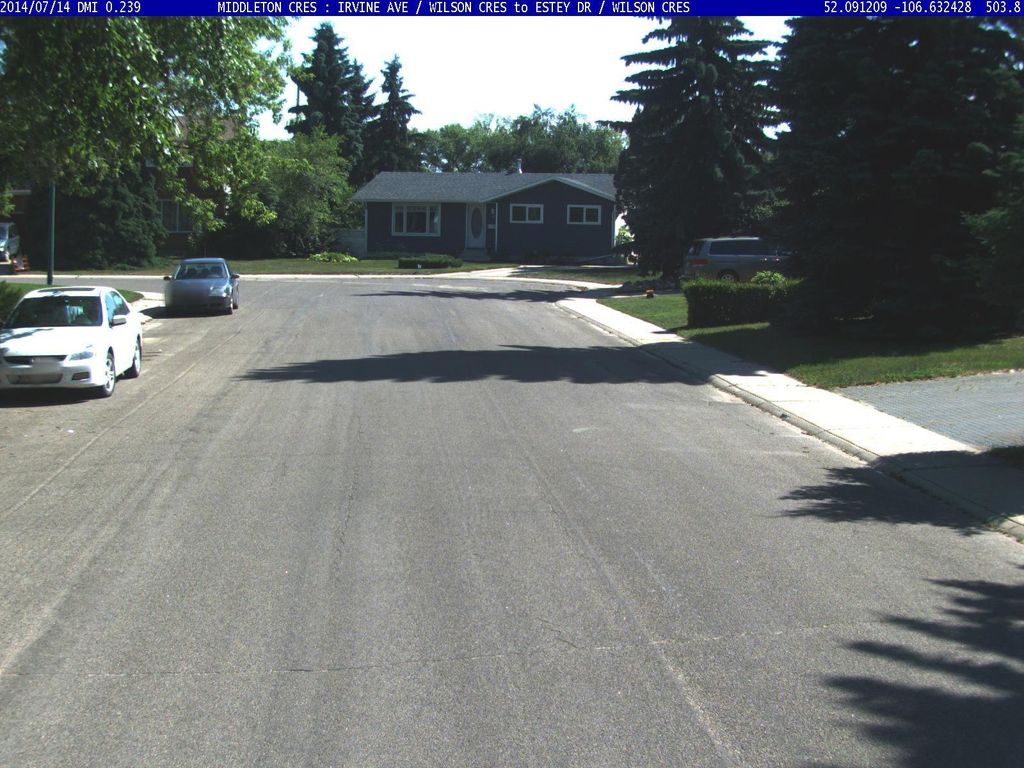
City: saskatoon